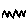
Label: zigzag